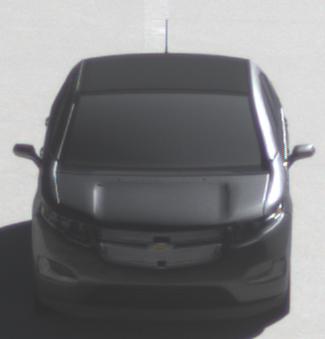
Make: Chevrolet
Model: Volt
Detailed model: Volt
Model produced from: 2011/11
Model produced until: 2014/08
Doors: 5
Color: gray
Road condition: dry road
Daytime: morning or afternoon
Contrast: high contrast